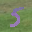
Label: 5